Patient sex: M
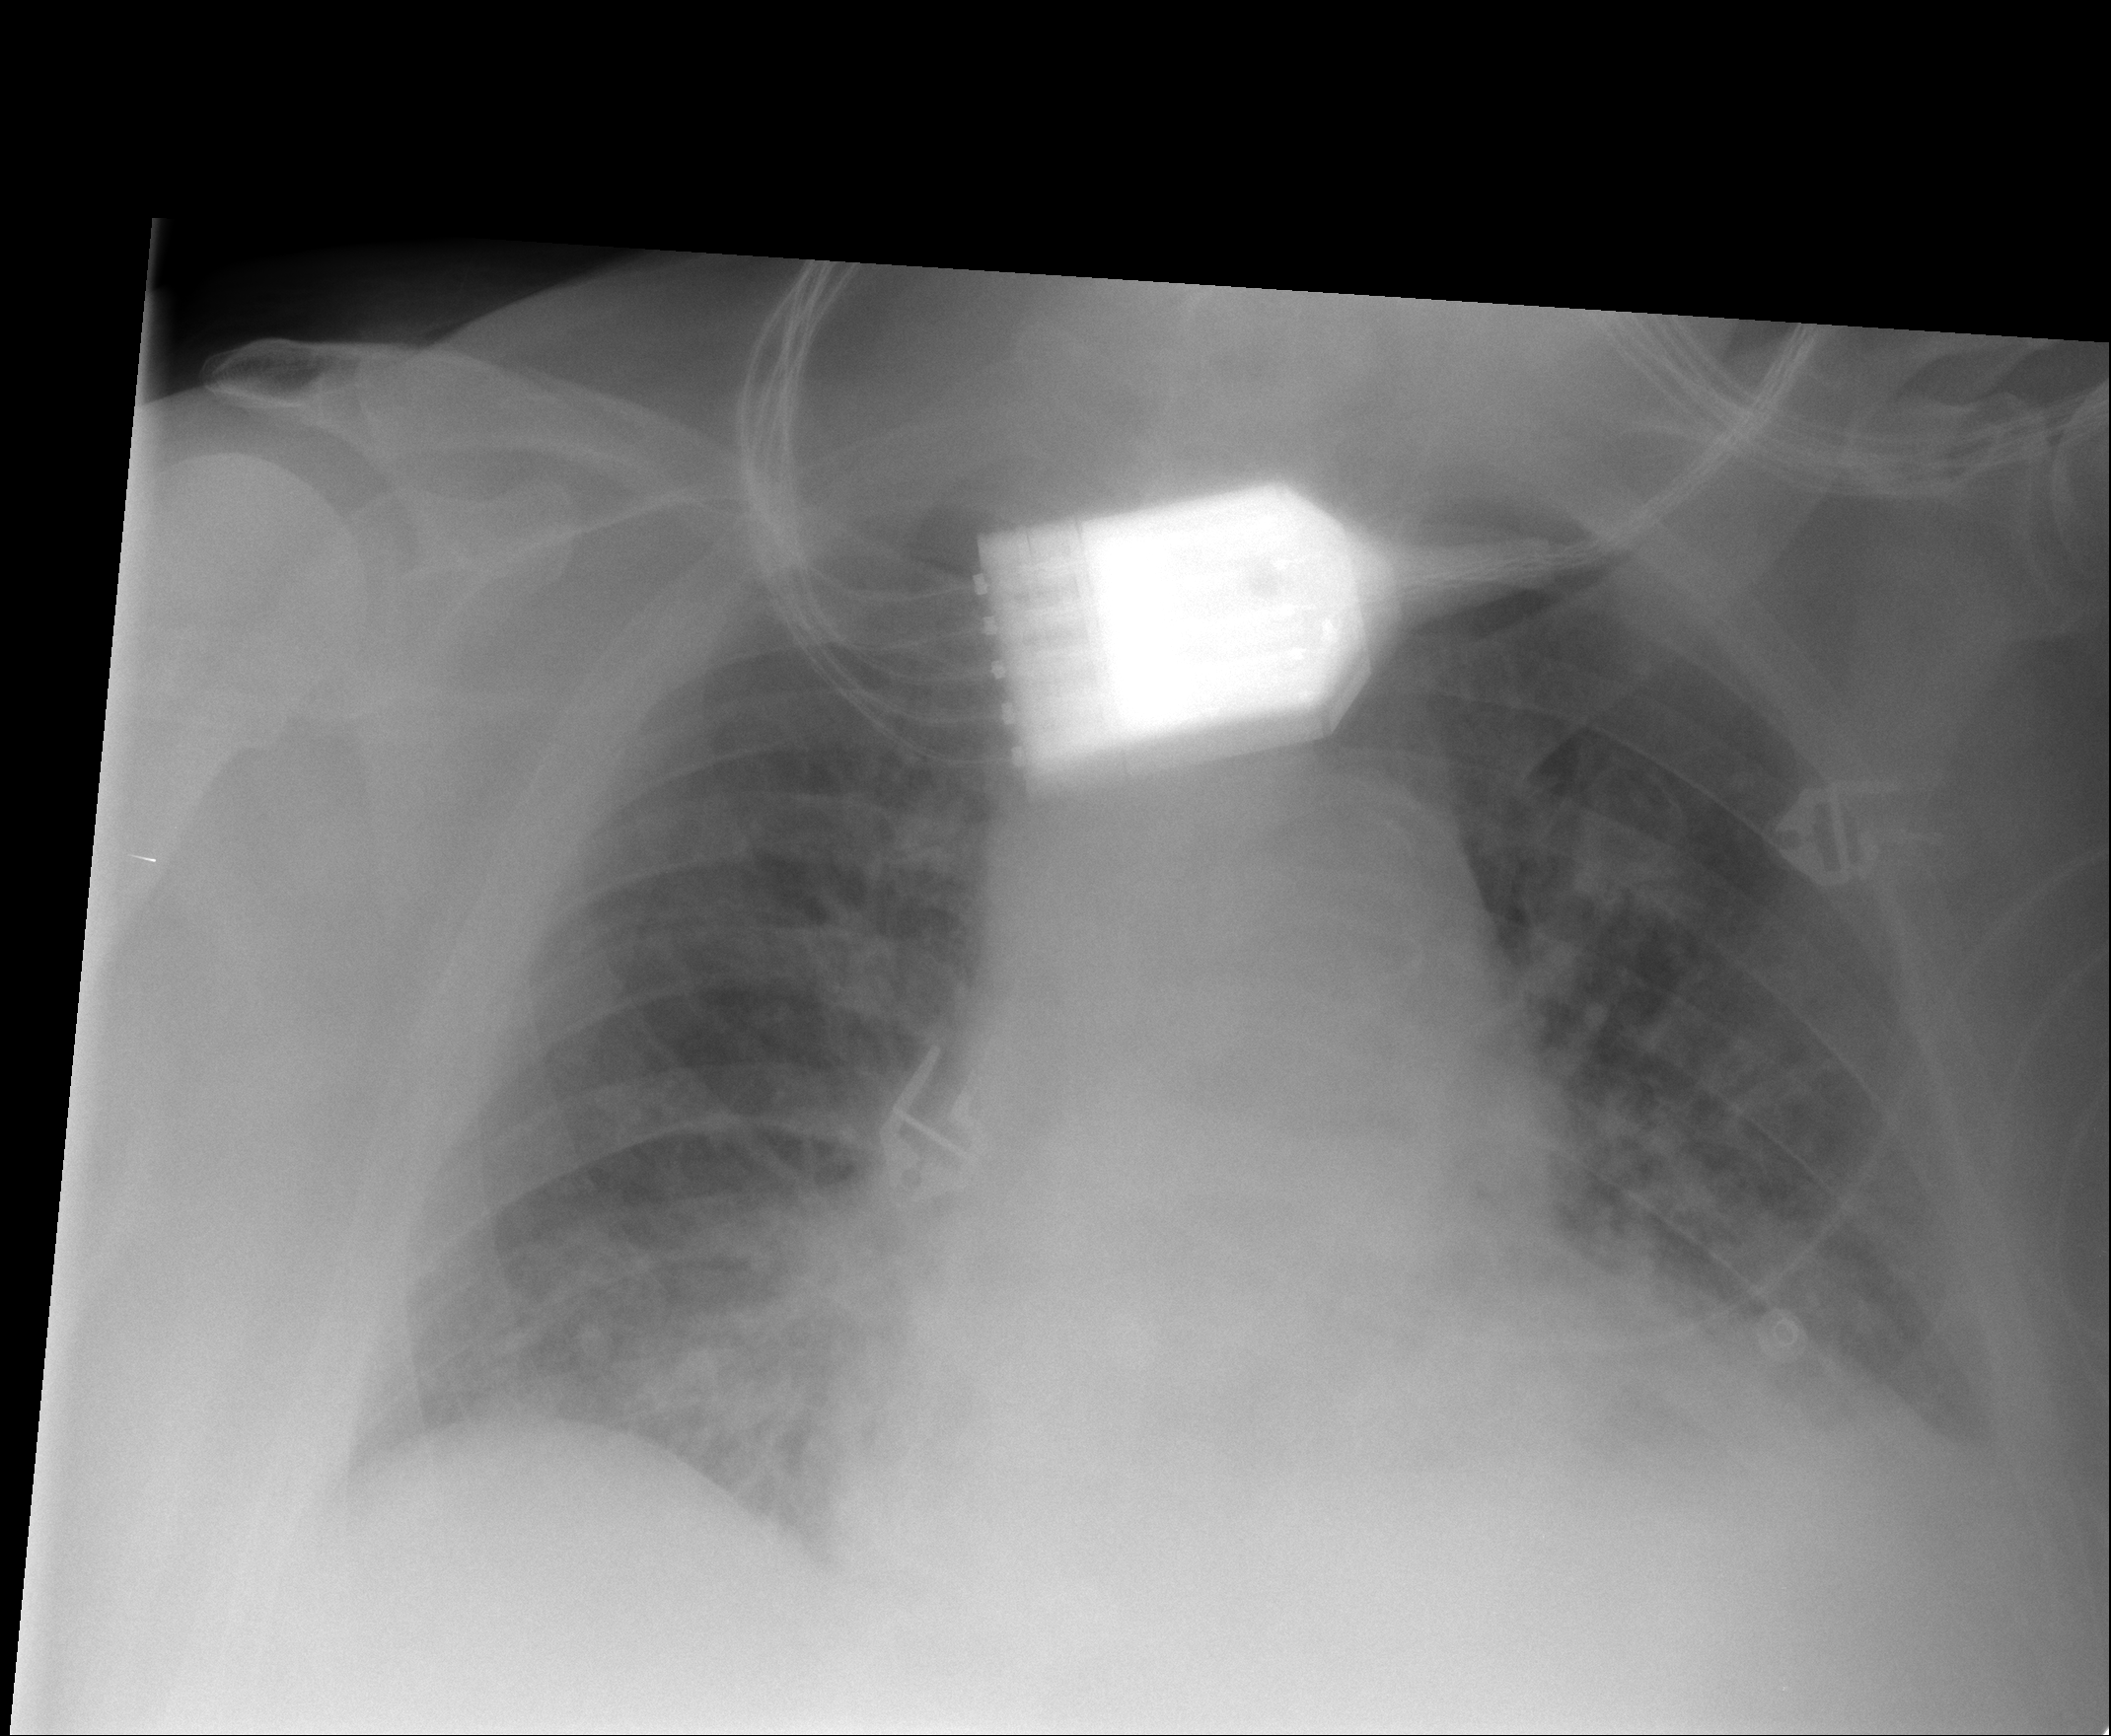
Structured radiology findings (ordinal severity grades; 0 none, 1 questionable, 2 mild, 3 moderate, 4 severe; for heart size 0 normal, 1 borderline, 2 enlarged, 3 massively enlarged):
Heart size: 2
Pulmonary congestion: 2
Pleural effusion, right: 0
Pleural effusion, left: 1
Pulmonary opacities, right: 2
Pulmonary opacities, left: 2
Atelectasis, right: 2
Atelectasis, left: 2